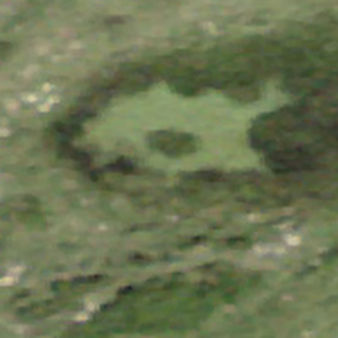
Label: other